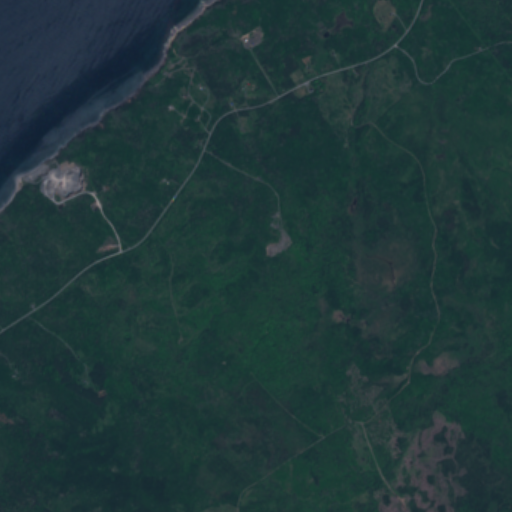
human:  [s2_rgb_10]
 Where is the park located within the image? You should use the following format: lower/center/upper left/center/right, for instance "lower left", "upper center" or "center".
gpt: The park is located in the upper center of the image.
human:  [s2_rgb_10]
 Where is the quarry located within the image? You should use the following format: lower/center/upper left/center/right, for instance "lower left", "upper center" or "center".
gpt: There is no quarry in the image.